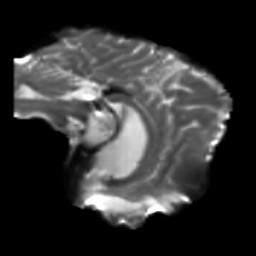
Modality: T2w
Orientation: sagittal
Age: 37
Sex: female
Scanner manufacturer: siemens
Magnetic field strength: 3 T
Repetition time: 5.25 s
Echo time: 0.08 s